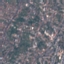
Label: Residential